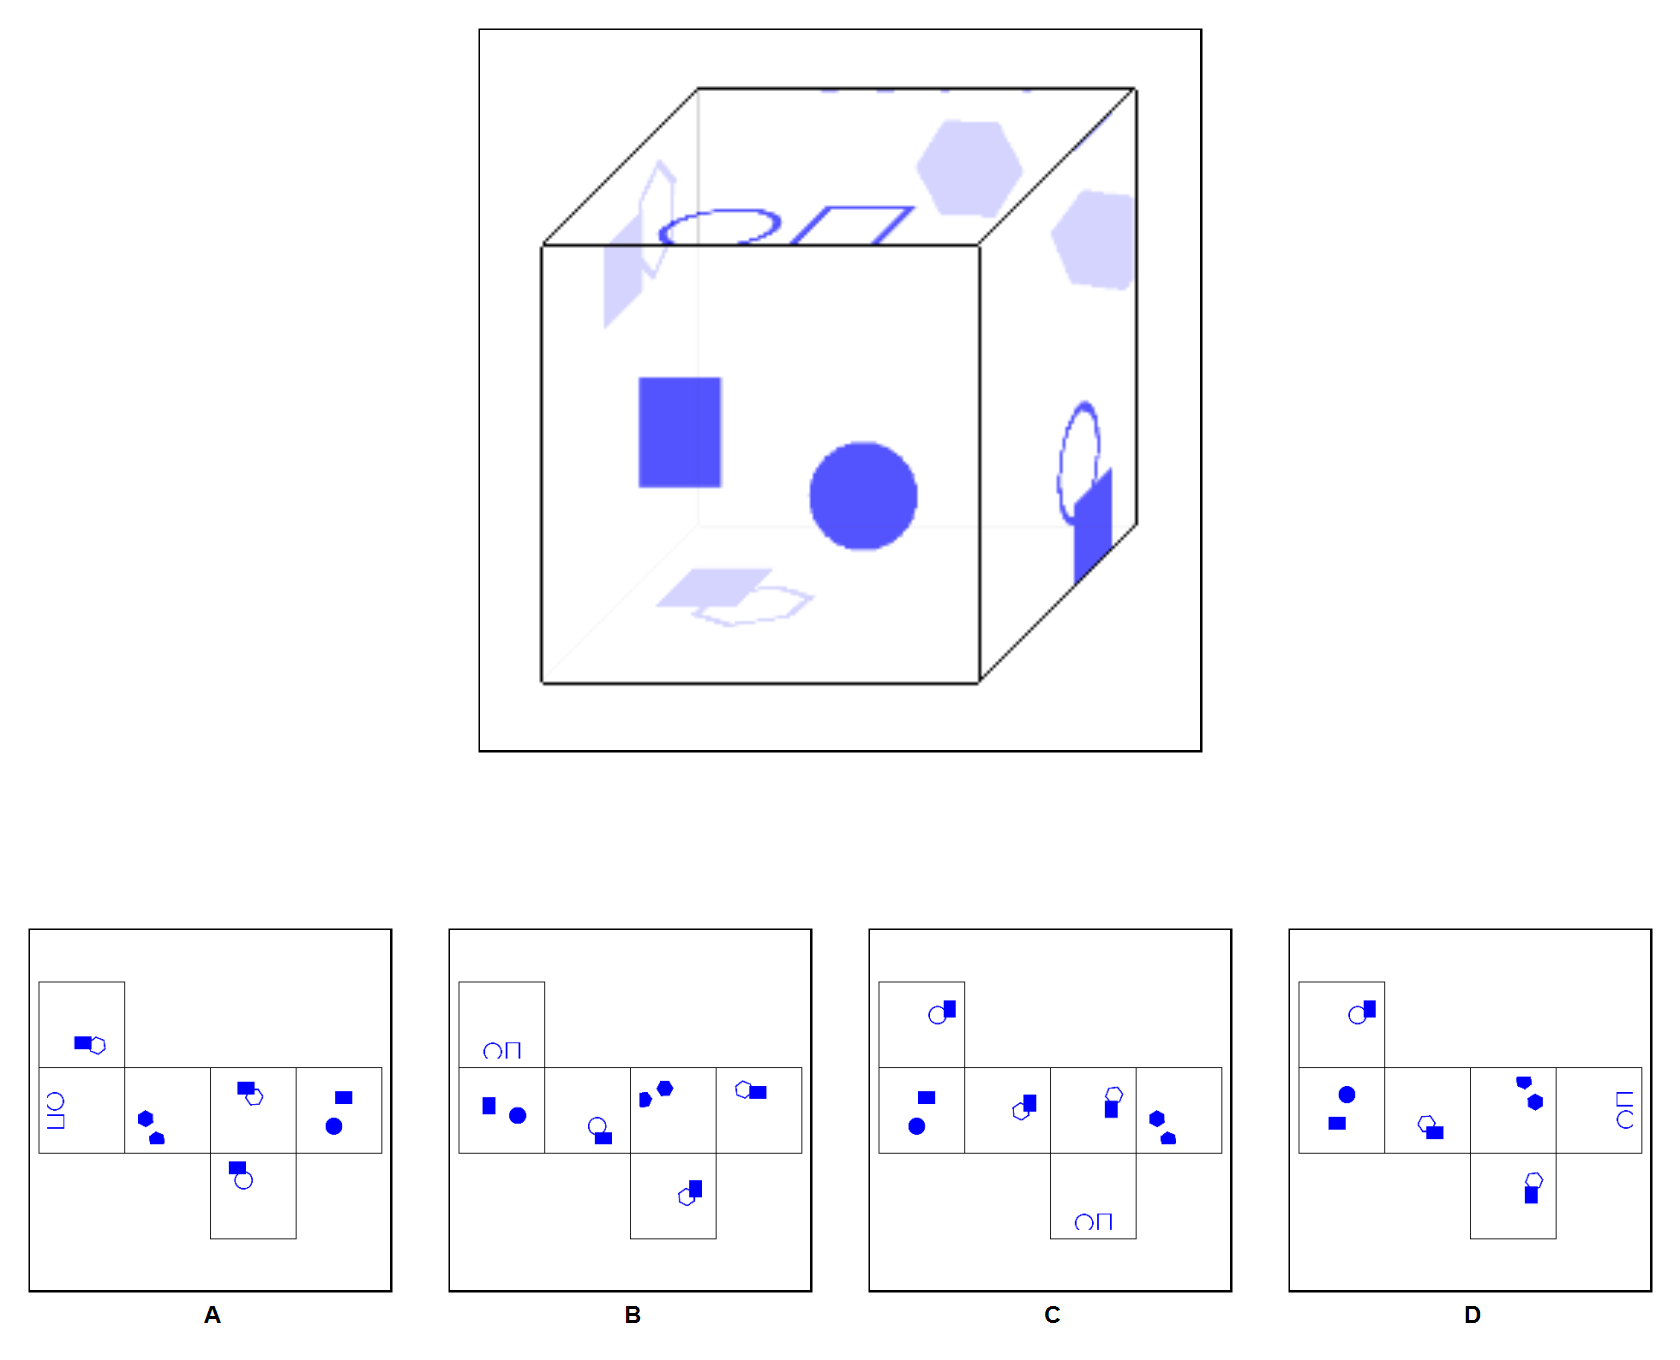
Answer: C